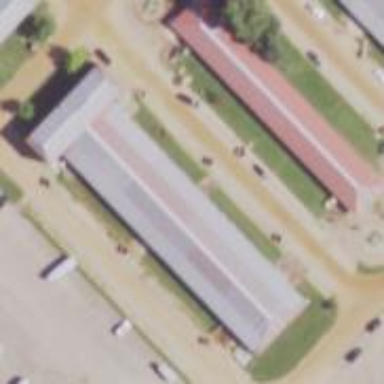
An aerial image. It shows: Stable.